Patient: sex M, age 31
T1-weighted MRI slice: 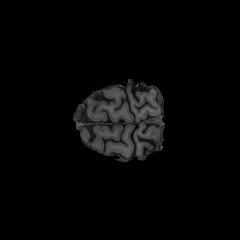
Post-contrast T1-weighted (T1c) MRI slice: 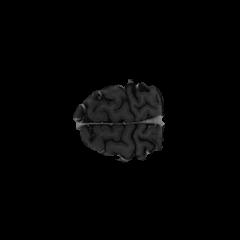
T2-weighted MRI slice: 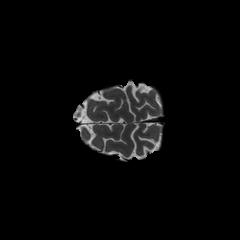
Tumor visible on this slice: no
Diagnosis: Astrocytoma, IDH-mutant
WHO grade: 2